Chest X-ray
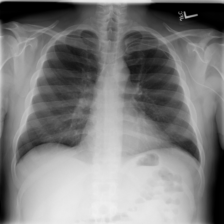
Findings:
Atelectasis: negative
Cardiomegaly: negative
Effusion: negative
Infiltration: negative
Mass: negative
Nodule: negative
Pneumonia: negative
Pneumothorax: negative
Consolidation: negative
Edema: negative
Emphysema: negative
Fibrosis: negative
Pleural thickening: negative
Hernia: negative